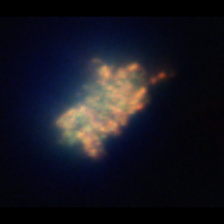
Taxon: Unknown_detritus
Group: Unknown